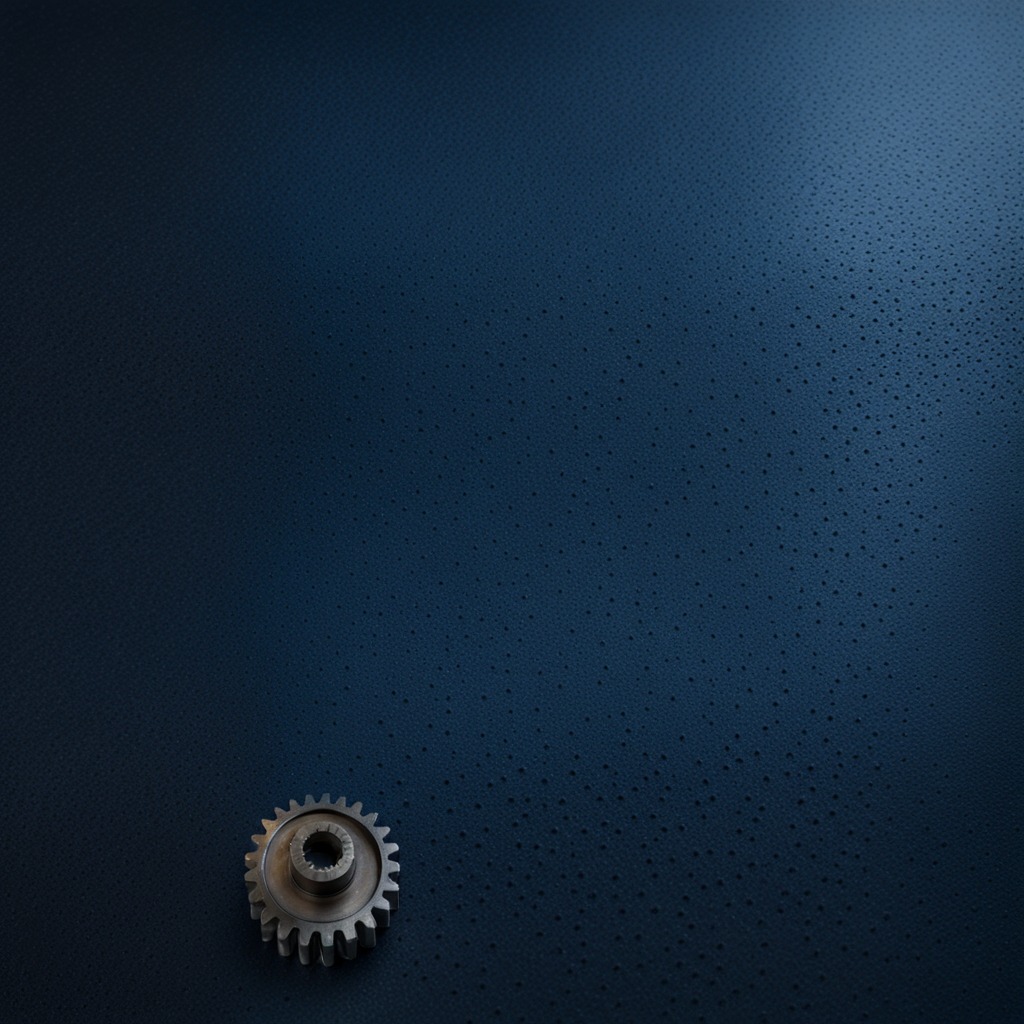
A steel gear with teeth is lying on the granite tabletop.